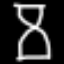
Label: hourglass